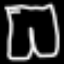
Label: pants